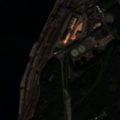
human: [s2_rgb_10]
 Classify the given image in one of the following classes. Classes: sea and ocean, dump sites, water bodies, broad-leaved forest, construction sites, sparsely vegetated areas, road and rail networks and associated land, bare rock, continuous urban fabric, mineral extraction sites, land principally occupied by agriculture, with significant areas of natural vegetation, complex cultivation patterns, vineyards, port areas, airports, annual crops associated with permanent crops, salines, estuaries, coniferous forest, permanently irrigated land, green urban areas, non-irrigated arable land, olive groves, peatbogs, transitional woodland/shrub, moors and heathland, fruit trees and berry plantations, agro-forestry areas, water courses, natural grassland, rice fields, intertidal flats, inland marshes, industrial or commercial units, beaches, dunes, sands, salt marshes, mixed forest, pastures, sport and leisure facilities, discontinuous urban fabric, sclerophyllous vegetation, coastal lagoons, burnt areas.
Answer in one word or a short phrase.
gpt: discontinuous urban fabric, industrial or commercial units, port areas, green urban areas, coniferous forest, water bodies